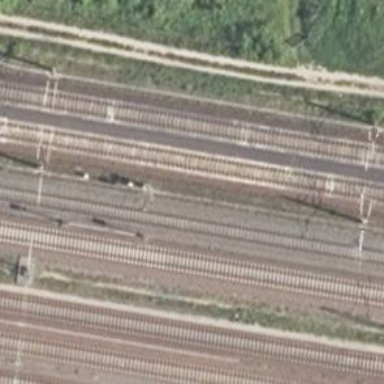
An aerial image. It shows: Railway signal.